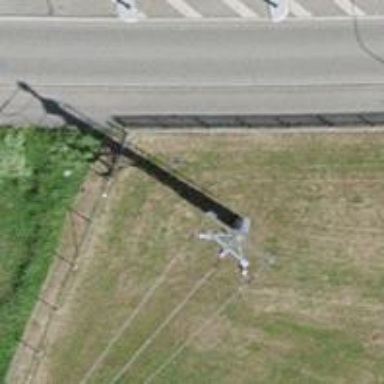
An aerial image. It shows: Concrete power pole.